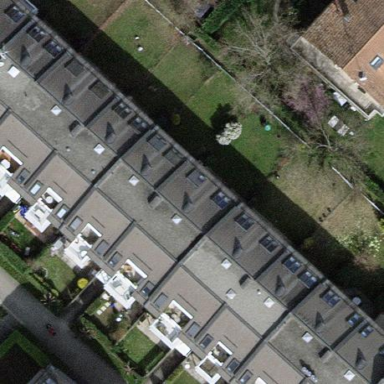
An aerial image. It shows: Garden enclosed by fence.